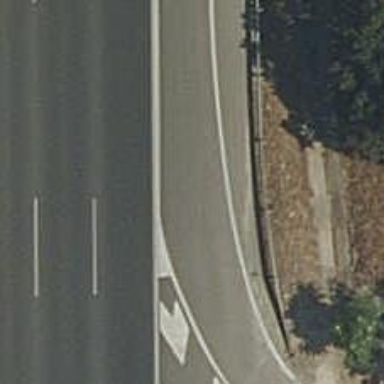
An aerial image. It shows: Road with "give way" sign.